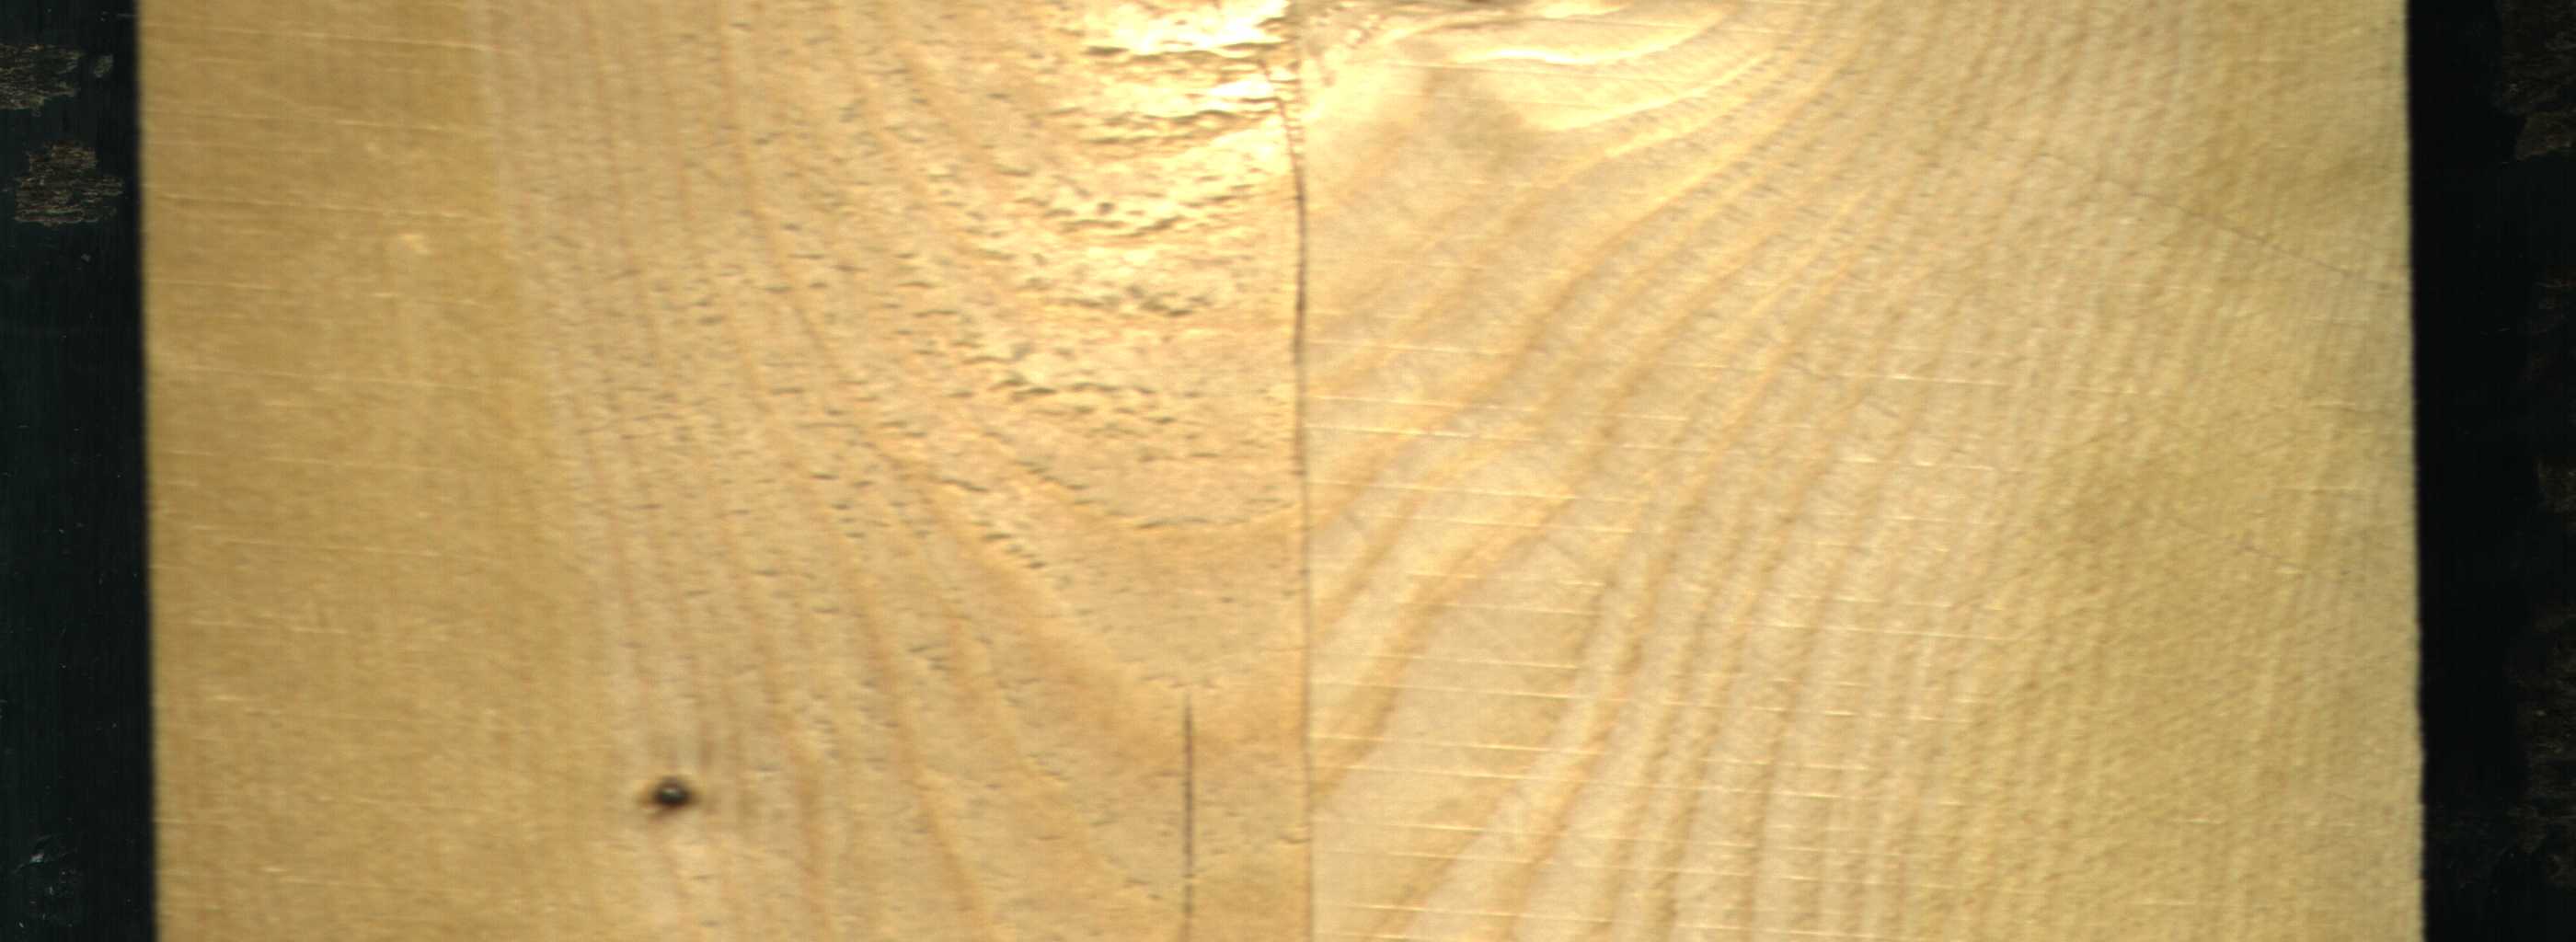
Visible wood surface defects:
Crack
Crack
Dead_Knot